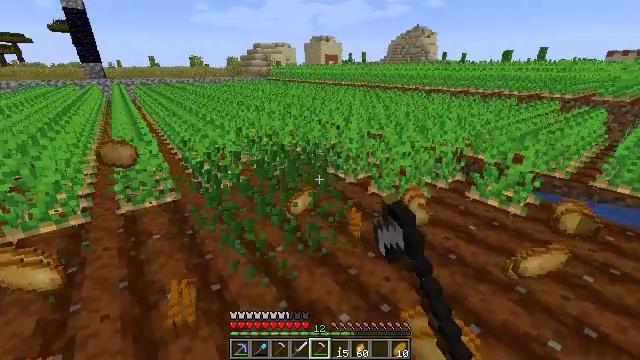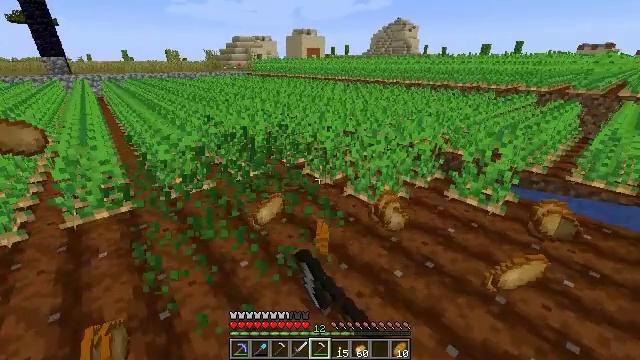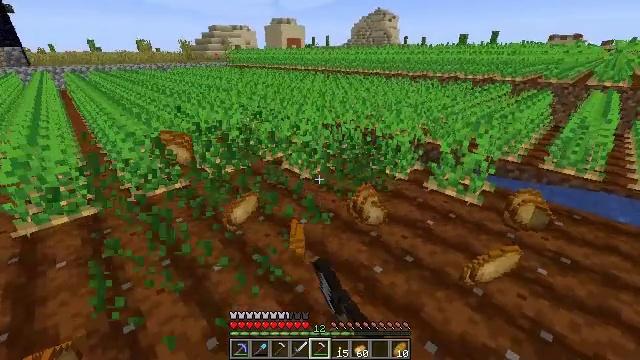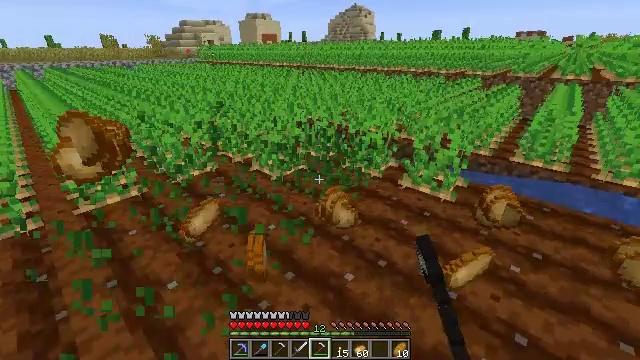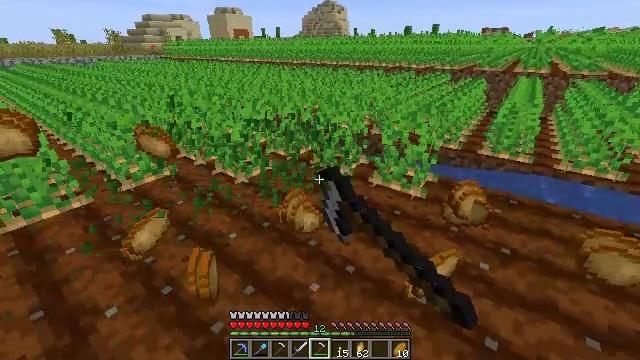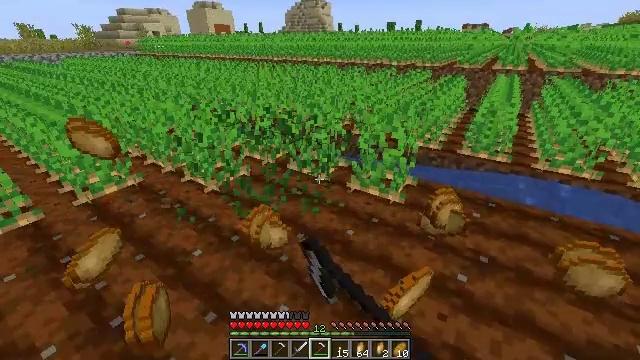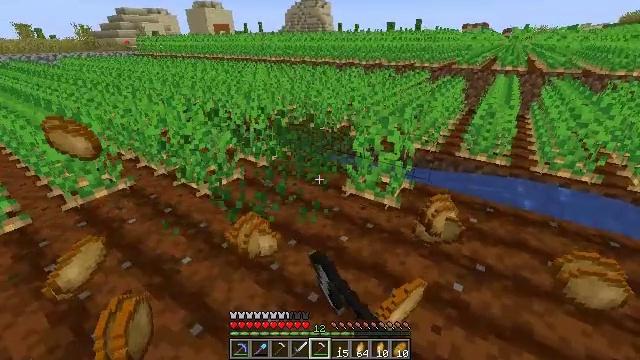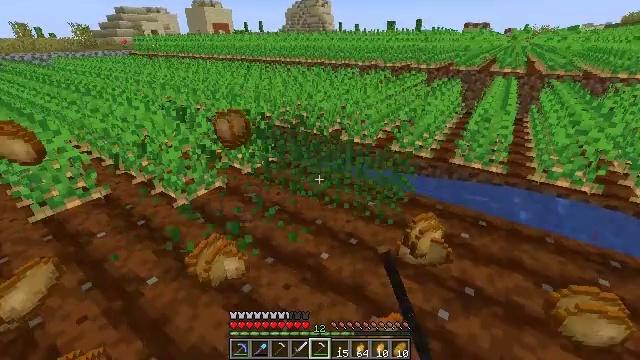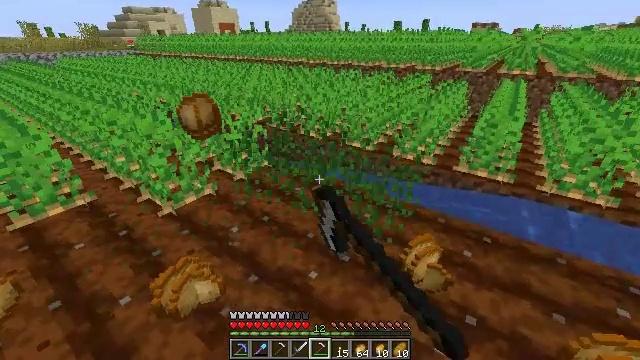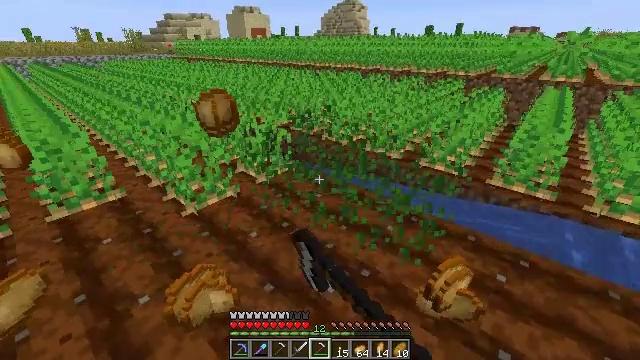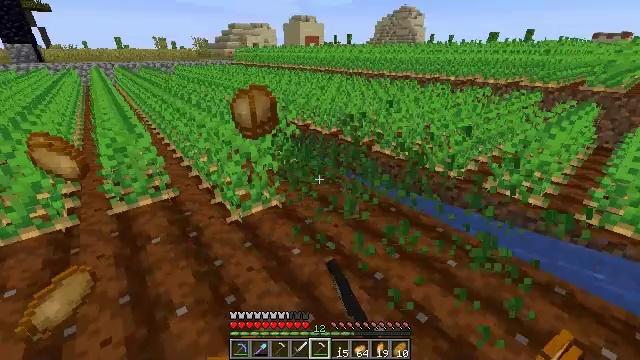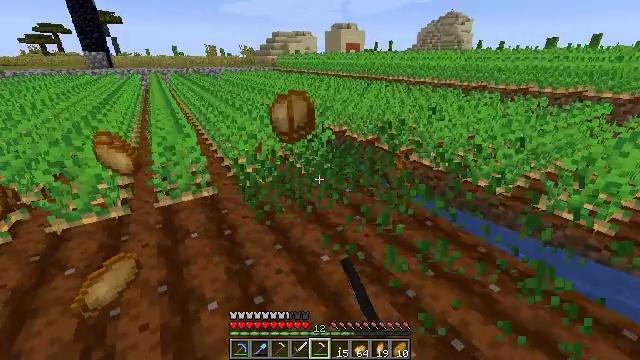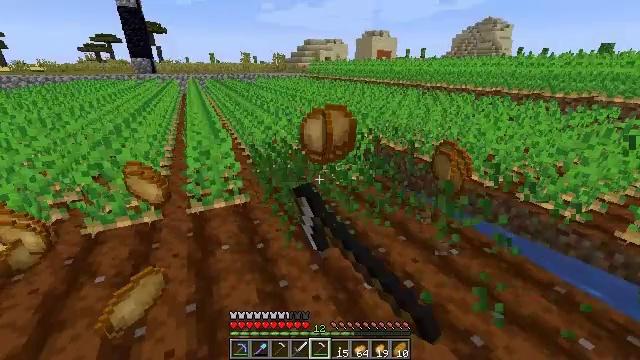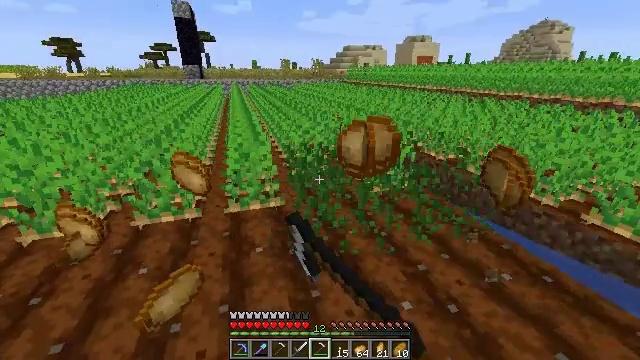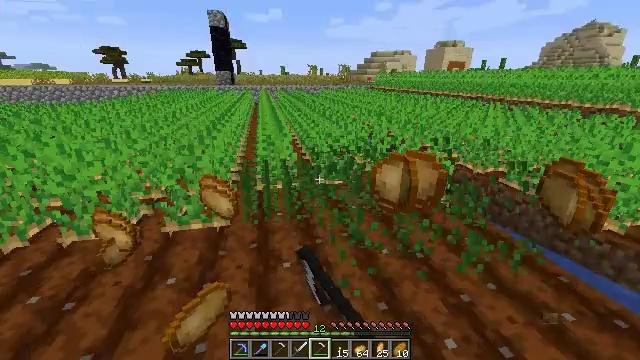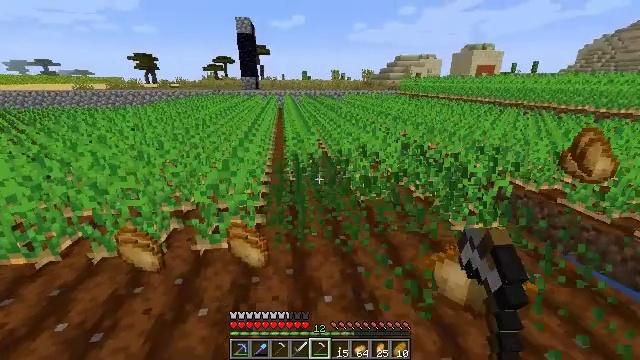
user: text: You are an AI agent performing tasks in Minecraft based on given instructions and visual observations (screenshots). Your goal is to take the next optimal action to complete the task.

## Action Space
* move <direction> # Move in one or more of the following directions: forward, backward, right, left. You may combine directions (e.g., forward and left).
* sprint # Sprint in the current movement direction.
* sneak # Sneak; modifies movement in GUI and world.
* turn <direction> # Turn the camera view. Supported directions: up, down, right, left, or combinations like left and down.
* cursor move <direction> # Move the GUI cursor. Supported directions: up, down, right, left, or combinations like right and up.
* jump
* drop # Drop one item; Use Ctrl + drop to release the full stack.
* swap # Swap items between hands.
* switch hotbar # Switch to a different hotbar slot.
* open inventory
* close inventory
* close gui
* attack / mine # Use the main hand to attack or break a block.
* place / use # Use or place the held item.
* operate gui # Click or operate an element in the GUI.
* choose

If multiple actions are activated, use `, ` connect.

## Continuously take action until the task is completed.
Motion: motion action
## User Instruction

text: Collect potatoes from the garden.
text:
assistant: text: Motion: move forward and move right, turn right and down, attack / mine
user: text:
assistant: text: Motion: move forward and move right, turn right and down, attack / mine
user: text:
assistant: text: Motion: move forward and move right, turn right, attack / mine
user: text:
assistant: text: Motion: move forward and move right, turn right, attack / mine
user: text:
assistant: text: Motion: move forward and move right, turn right, attack / mine
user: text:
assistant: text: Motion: move forward and move right, attack / mine
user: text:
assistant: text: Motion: move forward and move right, attack / mine
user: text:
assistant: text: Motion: move forward and move left, turn left, attack / mine
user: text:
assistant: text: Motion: move forward and move left, turn left, attack / mine
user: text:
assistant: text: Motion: move forward and move left, turn left and up, attack / mine
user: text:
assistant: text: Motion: move forward and move left, turn left and up, attack / mine
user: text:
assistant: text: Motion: move forward and move left, turn left and up, attack / mine
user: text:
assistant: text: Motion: move forward and move left, turn left and up, attack / mine
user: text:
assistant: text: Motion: move forward and move left, turn left and up, attack / mine
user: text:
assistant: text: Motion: move forward and move left, turn left and up, attack / mine
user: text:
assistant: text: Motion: move forward and move left, turn left, attack / mine
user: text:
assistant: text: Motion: move forward and move left, turn left, attack / mine
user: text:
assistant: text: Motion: move forward and move left, turn left, attack / mine
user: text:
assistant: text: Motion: move forward and move left, turn left, attack / mine
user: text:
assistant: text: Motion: move forward and move left, turn left, attack / mine
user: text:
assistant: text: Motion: move left, turn left, attack / mine
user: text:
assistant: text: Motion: move left, turn left, attack / mine
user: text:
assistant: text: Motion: move left, turn left, attack / mine
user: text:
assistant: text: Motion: move left, turn left, attack / mine
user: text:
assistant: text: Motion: move left, turn left, attack / mine
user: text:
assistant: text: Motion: move left, turn left, attack / mine
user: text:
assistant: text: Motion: move left, turn left, attack / mine
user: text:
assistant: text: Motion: move left, turn left and down, attack / mine
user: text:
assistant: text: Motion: move left, turn left and down, attack / mine
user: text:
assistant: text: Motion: move left, turn down, attack / mine